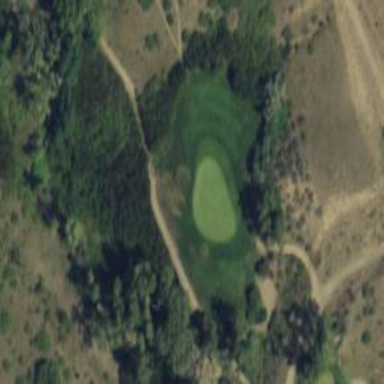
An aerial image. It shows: Rough grassy area used for golf.